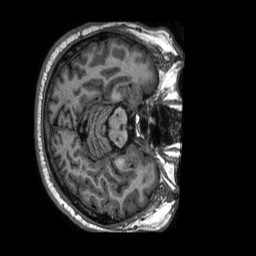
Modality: T1w
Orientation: axial
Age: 61
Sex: male
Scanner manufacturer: philips
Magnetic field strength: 1.5 T
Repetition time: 0.008264 s
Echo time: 0.003789 s